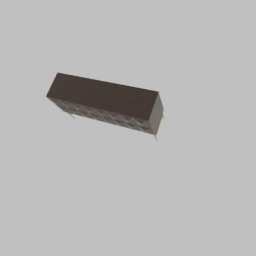
Label: furniture